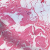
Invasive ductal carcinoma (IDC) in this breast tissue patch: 0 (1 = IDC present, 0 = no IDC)